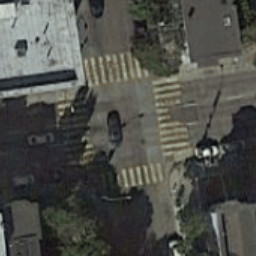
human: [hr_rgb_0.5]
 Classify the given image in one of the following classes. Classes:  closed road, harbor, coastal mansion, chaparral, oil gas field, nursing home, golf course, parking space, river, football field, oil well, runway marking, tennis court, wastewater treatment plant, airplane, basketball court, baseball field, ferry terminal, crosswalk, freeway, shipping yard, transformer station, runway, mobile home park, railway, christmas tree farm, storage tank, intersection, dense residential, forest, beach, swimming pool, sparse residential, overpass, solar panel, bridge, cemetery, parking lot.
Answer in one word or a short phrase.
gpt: crosswalk